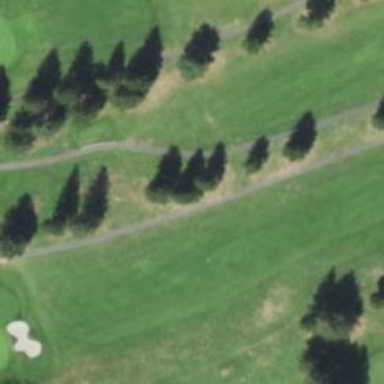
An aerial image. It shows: Path for both roads and golfers.